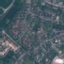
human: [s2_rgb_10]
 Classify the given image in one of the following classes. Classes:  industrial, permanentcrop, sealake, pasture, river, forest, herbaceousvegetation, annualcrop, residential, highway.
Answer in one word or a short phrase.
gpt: Residential